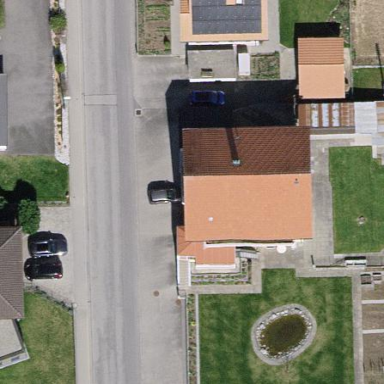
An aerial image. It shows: Detached building.